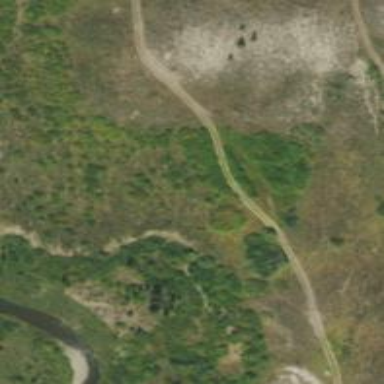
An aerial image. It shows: Trail road suitable for tracking.